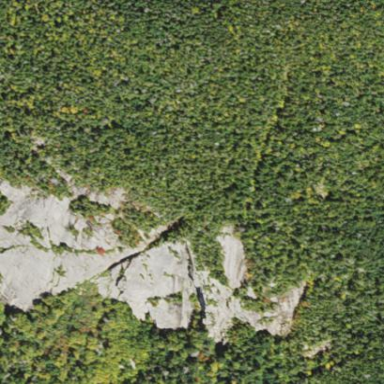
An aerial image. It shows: Landscape of bare rock.